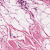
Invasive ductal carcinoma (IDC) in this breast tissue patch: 0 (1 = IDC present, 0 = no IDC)